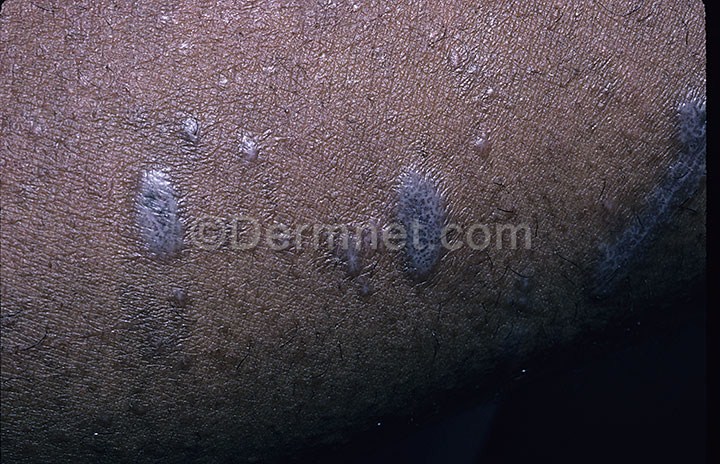
Disease: Psoriasis pictures Lichen Planus and related diseases